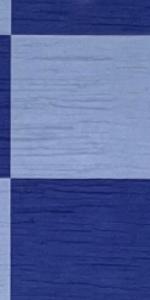
Label: Empty